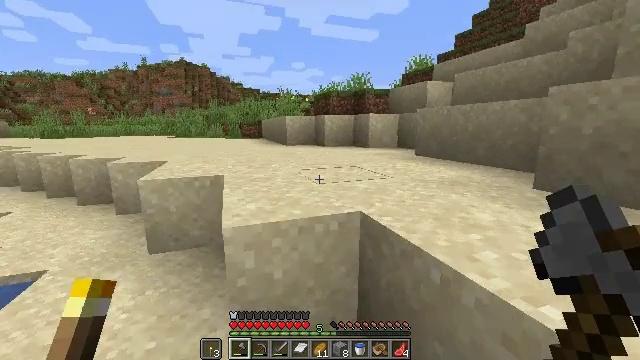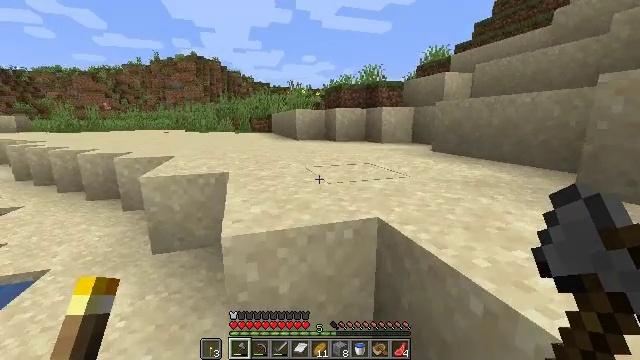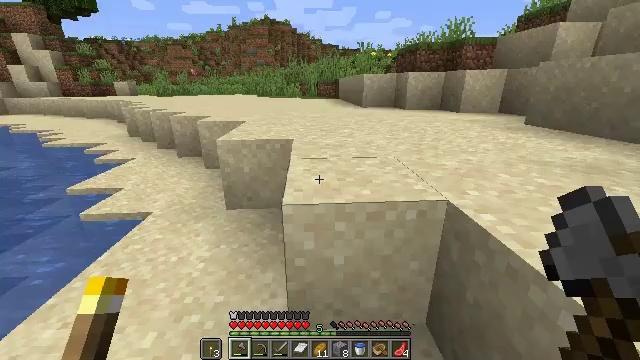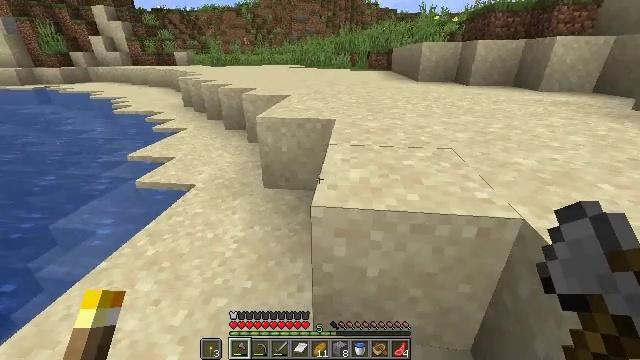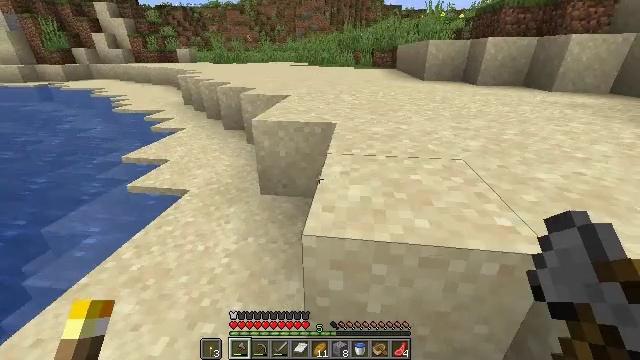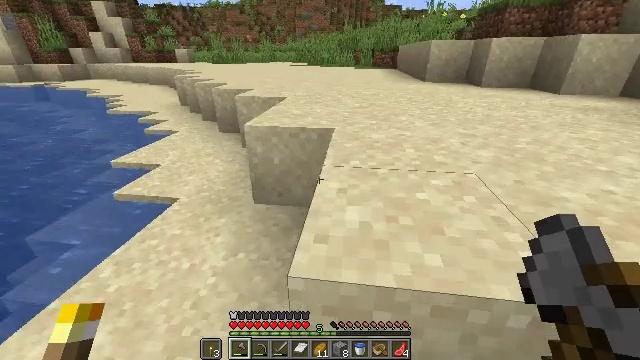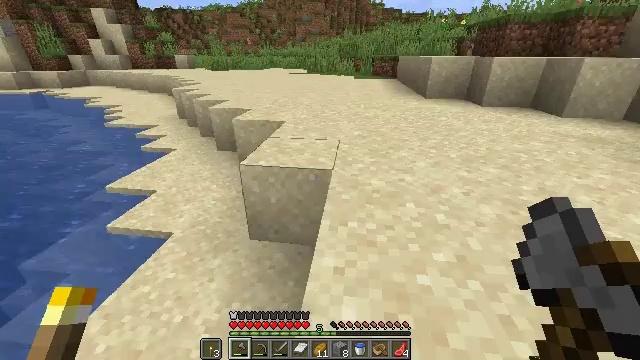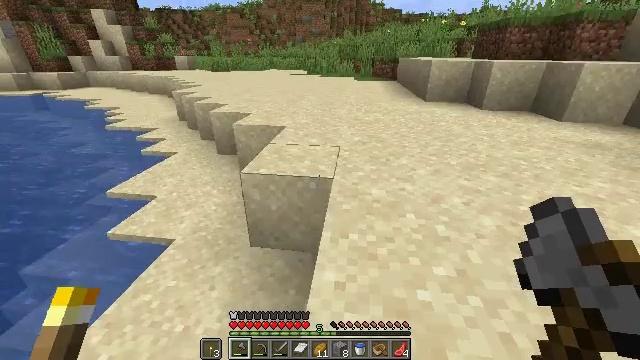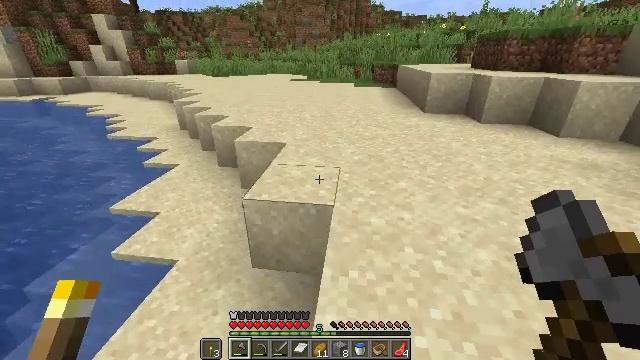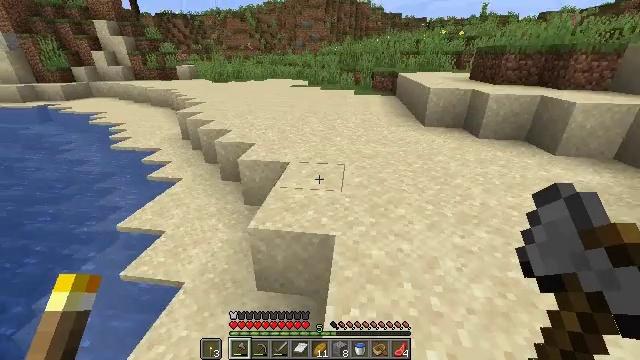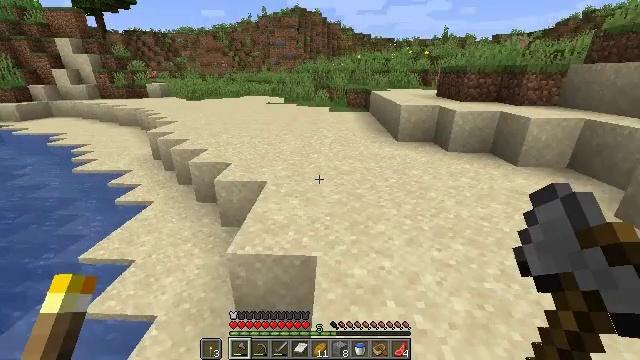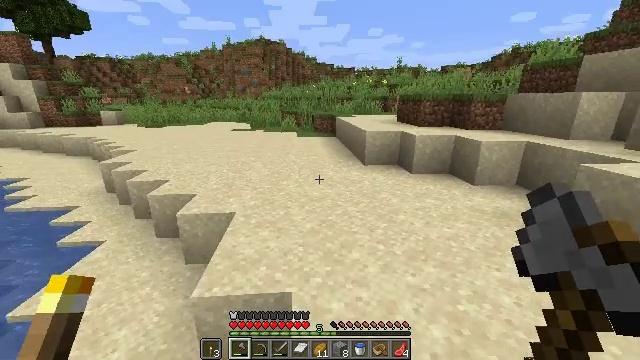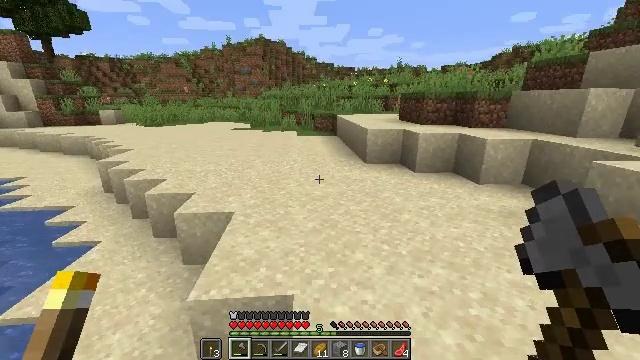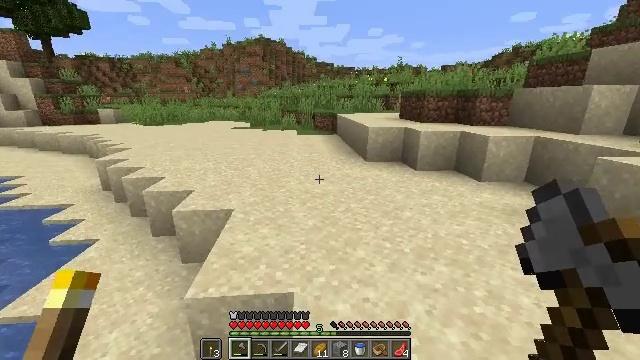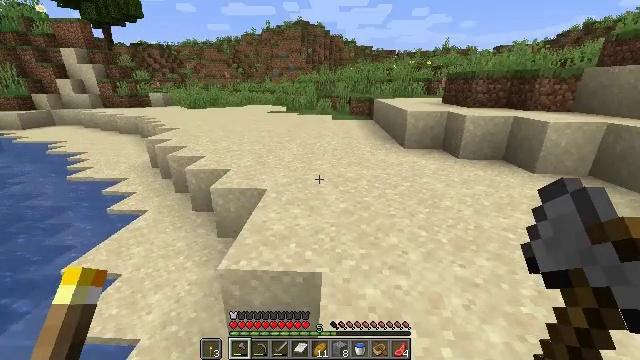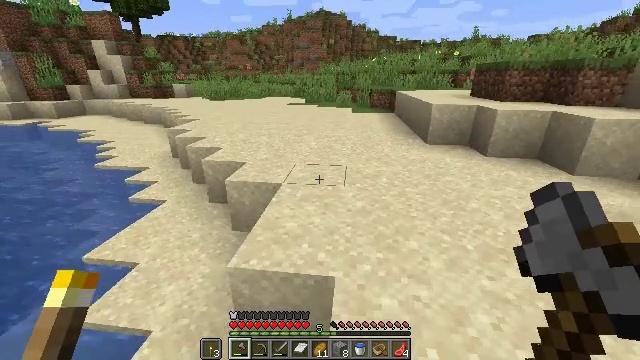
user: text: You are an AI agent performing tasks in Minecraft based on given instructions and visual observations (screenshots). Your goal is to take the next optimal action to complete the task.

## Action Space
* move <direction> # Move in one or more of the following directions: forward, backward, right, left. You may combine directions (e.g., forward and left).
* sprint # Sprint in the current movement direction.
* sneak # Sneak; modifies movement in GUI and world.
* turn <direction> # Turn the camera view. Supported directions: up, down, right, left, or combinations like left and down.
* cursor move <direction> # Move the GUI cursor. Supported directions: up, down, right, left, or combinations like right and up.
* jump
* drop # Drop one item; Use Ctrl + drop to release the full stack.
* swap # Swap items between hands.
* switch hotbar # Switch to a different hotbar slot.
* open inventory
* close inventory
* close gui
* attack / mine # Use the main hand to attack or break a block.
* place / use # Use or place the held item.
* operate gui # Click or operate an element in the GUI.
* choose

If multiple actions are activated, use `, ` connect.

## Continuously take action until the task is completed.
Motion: motion action
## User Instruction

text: Gather tall grass by hitting it.
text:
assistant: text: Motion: move forward, turn left and down
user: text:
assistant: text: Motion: move forward, turn left and down
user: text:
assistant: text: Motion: move forward, turn left and down
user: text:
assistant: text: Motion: move forward
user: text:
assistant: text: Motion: move forward
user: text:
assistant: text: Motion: move forward, jump
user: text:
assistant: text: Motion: move forward, jump
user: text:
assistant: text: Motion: move forward, jump
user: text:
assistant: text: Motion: move forward, jump
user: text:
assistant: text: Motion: move forward, turn right and up
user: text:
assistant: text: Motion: move forward, turn right and up
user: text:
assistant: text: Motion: move forward
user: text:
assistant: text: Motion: move forward
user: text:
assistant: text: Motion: move forward, turn left and down
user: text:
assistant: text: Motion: move forward, turn left and down
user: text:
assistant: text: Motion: move forward
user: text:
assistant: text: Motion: move forward
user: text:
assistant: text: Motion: move forward
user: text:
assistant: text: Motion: move forward, turn right and up
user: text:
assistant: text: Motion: move forward, turn right and up
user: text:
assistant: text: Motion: move forward, turn left
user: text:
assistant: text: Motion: move forward, turn left
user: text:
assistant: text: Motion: move forward, turn left
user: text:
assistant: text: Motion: move forward, turn up
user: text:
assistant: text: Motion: move forward, turn right and up
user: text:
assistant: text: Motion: move forward
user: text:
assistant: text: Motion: move forward
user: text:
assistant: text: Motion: move forward
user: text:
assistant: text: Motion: move forward
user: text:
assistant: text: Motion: move forward